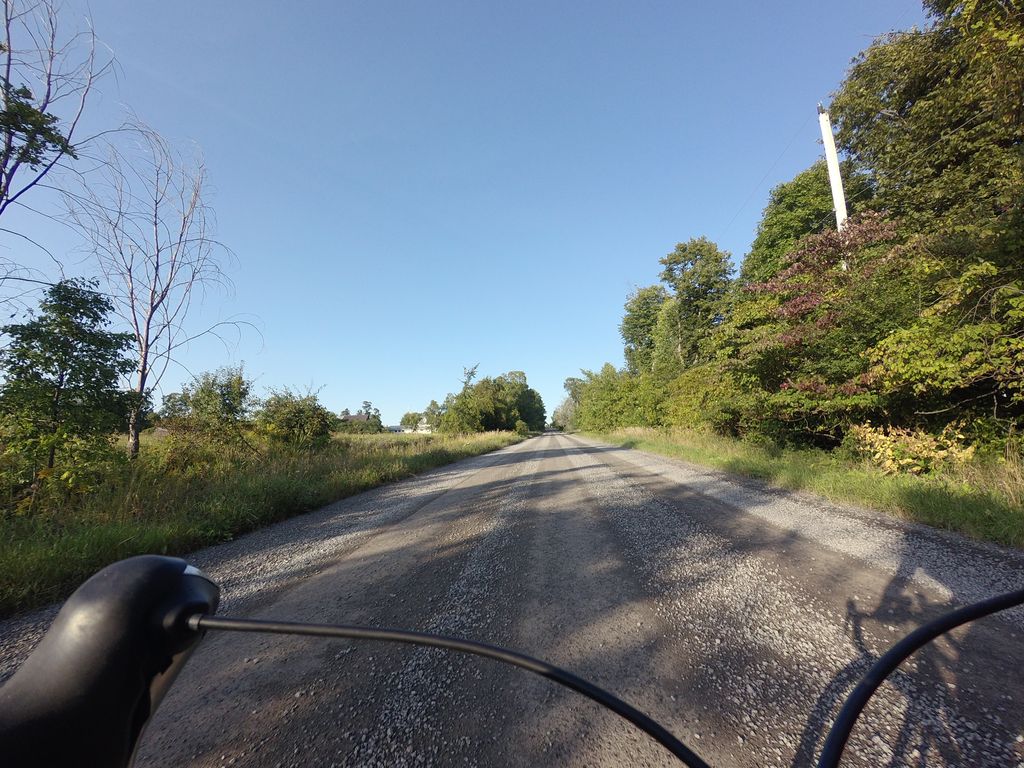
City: ottawa-gatineau